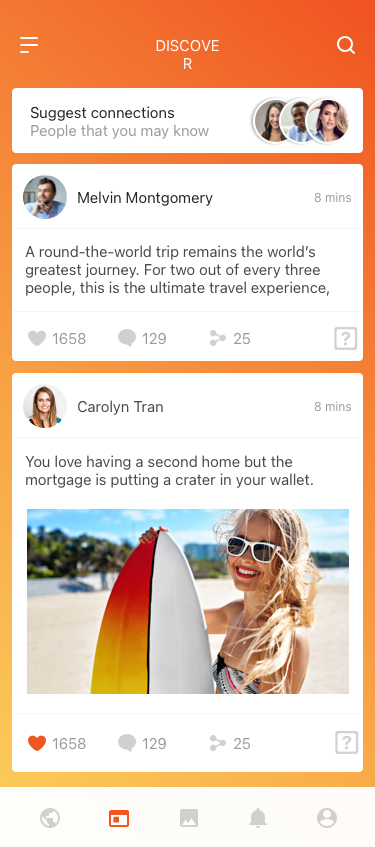
Text in this UI design:
Suggest connections
People that you may know
Melvin Montgomery
8 mins
A round-the-world trip remains the world’s greatest journey. For two out of every three people, this is the ultimate travel experience, according to recent research. Needless to say, in a world obsessed.
 by travel, travelers and travel agents are both looking for the cheapest tickets and airfares available.

Cheap airline tickets, in most cases, can be obtained from wholesale dealers and discounters.

If your requirements are simple – you want a round-trip ticket from one place to another, you have a particular airline on your mind and you have definite dates; then you can go directly to the source – to the ticket discount agency which buys cheap tickets in bulk from wholesalers and consolidators.

In real life most trips require more planning, and most people need a help from the agent to figure out what would be the best air ticket solution for their particular case. Cheap airfares to a particular region can often be found with local airlines that specialize in that country. Sometimes an agency that operates and retails tours to a particular country will have a discount agreement with the national carrier and will sell discount tickets on that airline.

With a bit of research through travel magazines aimed at the particular country of your choice, you can often find agencies dealing with national carriers for that country. For the cheapest possible airfare to many places the most affordable prices are often found in local travel agencies that deal with a particular destination selling round-trip discount airline flights – most likely to the capital of that country and a few main cities.

Sometimes you can find a really cheap air ticket with a discount retail agency that specializes in trips to a wider range of destinations or to multiple destinations. Through the sheer number of tickets that they sell they can command a reasonable discount. However, keep in mind that most advertised prices do not include taxes, luggage fee and airport tax, so the cheap airfare may end up being not so cheap. Best to read the small print to clarify exactly what you are getting before you purchase a ticket.

Another trick of the trade is for agencies to grab attention by indicating the lowest possible prices, which only apply on specific dates in low season. You’ll find that all agencies do this, even the most expensive ones so, don’t be surprised if you get a quote at double the price from what was displayed in the ad.

Airlines usually publish their scheduled flights and prices six months in advance. If you have decided on a destination it can be a good opportunity to get an ‘early bird’ discount by booking well in advance. Keep your eye on the travel press and also airline web-sites. There are often special discounts and incentives aimed at travelers who book online, as carrying out a booking online is cheaper for the company than through an intermediary who will take a commission.

However, although you can expect to get the cheapest air ticket if you start searching many months ahead, there are some exceptions. At times like Christmas or other periods of high demand the prices are usually inflated and planes fill up many months in advance. If you can be flexible and travel on actual holiday days such as Christmas day or New Years Eve you can find some pretty attractive discounts.

Carolyn Tran
8 mins
1658
129
25
You love having a second home but the mortgage is putting a crater in your wallet. Many second home owners turn to renting their property as a vacation rental to help defray the costs of ownership. How do you price a vacation home rental without overcharging but making enough to cover your costs? Do your research.

Find out what other owners of, similar sized homes in the area are charging. You can ask a local real estate agent for a price range, scan local papers or go online. There are also vacation rental sites like eVaca.com. These types of sites have advertisements from owners around the world and weekly rates for the properties are listed.

The time of year you rent out a property is important as well. If you want to rent out a ski lodge in Vermont, August is not going to be your “high time” of year, but January will. If you are going to rent the property in an “off” time of year you will not be able to charge as much as if you were renting the property in a peak time.

You also want to figure out what lengths you want to rent your property for. A Florida property in July near the beach will go for top dollar for a week. However, that same property in January you might only attract the snowbirds who want to rent at a lower price and rent it out on a monthly basis. You have to answer questions like, “do I want to mess around with weekend or nightly rentals” and “is it worth the hassle”.

Figure out how many weeks you need to rent your property in order to make a profit or at least pay the bills. Say you need to make $12000 a year in rental income. If, after looking at other rentals, a rate of maybe $1,000 a week seems reasonable than you know you need to rent the property out for at least 12 weeks a year. But you might have to rent for a few more weeks at a lower rate to make up for “off peak” times of the year or if you do not get someone to fill every vacant period.

Most important, do not forget to spend time in your own vacation home. Owning the property and not being able to enjoy it defeats the purpose of having that second home!

1658
129
25